Question: The quoted below passage is a part of an article that named and written by Zhiqun Chen.
I saw it <URL>
> In the process() method, the applet interprets each APDU
command and performs the task specified by the command. For each
command APDU, the applet responds to the CAD by sending back a
response APDU, which informs the CAD of the result of processing the
command APDU. The process() method in class javacard.framework.Applet
is an abstract method: a subclass of the Applet class must override
this method to implement an applet's functions."
---
And also the below passage is a part of an Oracle article that named (<URL>:
> The process method examines the first two bytes of the APDU header,
the CLA byte and INS byte. If the value of the CLA byte is 0 and the
value of the INS byte is 0xA4, it indicates that this is the header of
a SELECT APDU command. In this case, the process method returns
control to the JCRE:
'''
// check SELECT APDU command
if ((buffer[ISO7816.OFFSET_CLA] == 0) &&
(buffer[ISO7816.OFFSET_INS] == (byte) (0xA4)) )
return;
'''

In the above Image App1 was selected already. when the new SELECT APP2 command receive by , What it do? It refers it to the method of and receives a return from it? Or it call method of and then call method of ?
If JCRE sends the command to method of , what happens after receiving a from it?!
If JCRE right after receiving command, call deselect() of app1 and then call select() of app2, what it do after receiving true from app2 select() method? Does it wait for next command?
---
Based on the above passage(Specially the part that is in bold) I conclude that I can write an applet that as it selected, Its impossible to select another applet(Until the card remove from the CAD).For this purpose we just need to write a code in its 'process()' method to select itself when it receive a 'SELECT APDU' command.
Is this right?
Is there any way to deselect an applet without sending another select command or removing the card from CAD?
Is is possible to write an applet in a way that it remains active in the background of another active applet? (something like a key-loggers in computers) I myself think it is impossible because of incompatibility of java card with . Is that right?
Appreciate any help.
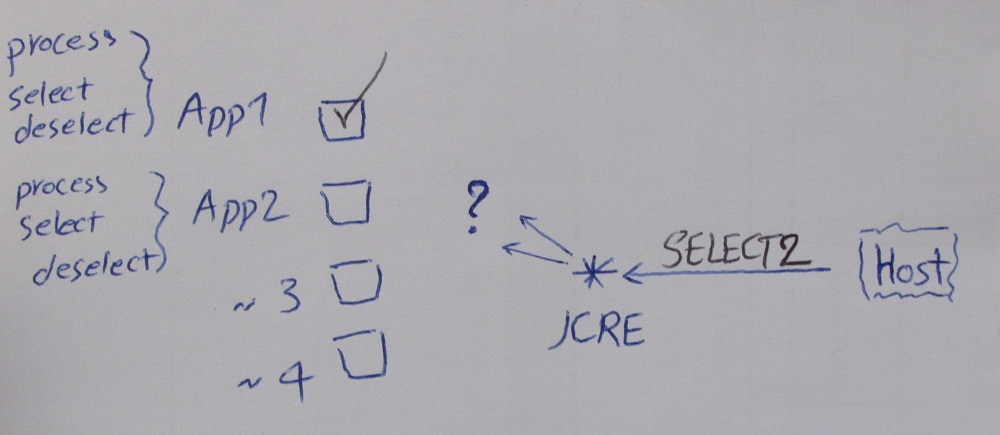
Answer: : If a SELECT by NAME is received for a that does not select the current applet then:
- 'deselect'- 'process'
: No. The system will still handle all the SELECT by NAME APDU's before it forwards it to the Applet 'process' method. So another Applet can be selected before the SELECT is send to the currently selected applet, and the newly selected Applet will receive the APDU instead.
Note that the system will even re-select the current Applet if a SELECT by NAME is received with the current Applet's AID (so all memory and objects that are cleared on deselect will be cleared, and the 'select' and 'deselect' methods will be called).
Note that later API's (Chen's book is still applicable, but aging a bit) have added a method to check if the APDU was used to select the current Applet. This is also useful to check it was selected, which primarily is useful if the Applet is also , i.e. before any APDU was received.
: No, currently not. This is tricky functionality that will have firewall and security implications. So this would not be a minor update to the Java Card standard. It comes up quite a lot on the forums though. You may access other applets through the firewall of course.
: There are indeed no background tasks. Adding multi-threading would completely break the API of Java Card Classic Edition, so it will never be added. To share information both Applets must be explicitly designed to do so, and the firewall rules will be in effect.